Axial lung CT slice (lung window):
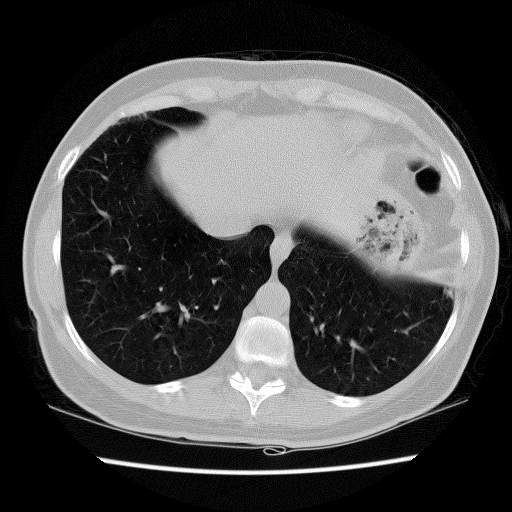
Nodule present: yes
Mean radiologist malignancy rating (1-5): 3